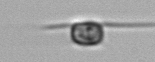
Label: Chaetoceros_danicus